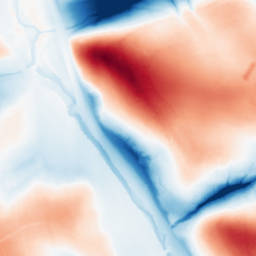
Category: classical
Decomposition family: gaussian_anisotropic
Decomposition parameters: sigma_x: 2
sigma_y: 50
Upsampling method: quartic
Upsampling parameters: scale: 4
Upsampling scale: 4